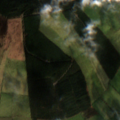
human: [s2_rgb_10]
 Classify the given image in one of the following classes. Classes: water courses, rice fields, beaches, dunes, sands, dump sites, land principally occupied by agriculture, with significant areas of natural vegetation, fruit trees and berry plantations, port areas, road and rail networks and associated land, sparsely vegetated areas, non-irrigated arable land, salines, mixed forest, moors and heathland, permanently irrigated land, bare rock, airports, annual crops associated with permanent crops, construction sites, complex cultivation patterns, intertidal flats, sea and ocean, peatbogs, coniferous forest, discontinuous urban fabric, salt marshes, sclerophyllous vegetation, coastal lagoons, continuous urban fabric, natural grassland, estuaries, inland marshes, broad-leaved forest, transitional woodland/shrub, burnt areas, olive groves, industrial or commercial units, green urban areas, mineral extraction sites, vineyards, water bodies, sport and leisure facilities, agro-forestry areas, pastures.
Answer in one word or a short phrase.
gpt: pastures, coniferous forest